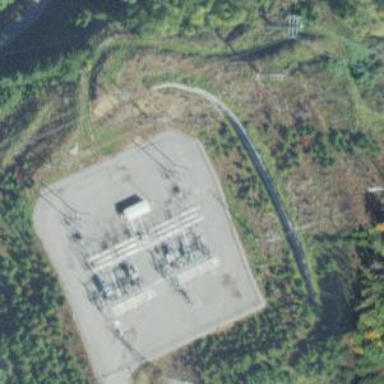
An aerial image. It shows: Switch for power supply.